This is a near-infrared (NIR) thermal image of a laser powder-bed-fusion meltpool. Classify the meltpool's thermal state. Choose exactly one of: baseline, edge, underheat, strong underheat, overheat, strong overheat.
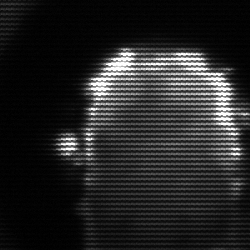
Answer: baseline